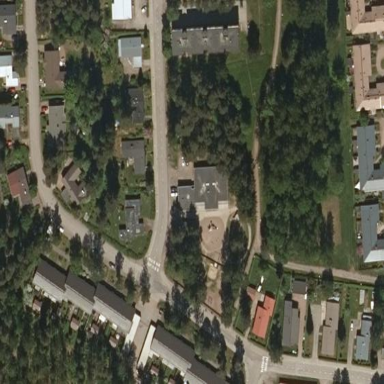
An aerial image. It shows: Kindergarten.